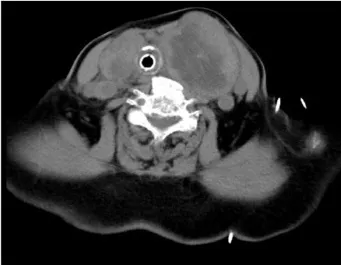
Preoperative cervical CT images of 4 cases. (B) Case 2. Under tracheal intubation, the trachea moved to the right, the size of the left thyroid gland was about 61 x 60 mm, and the size of the right thyroid gland was about 41 x 24 mm.
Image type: radiology (ct)